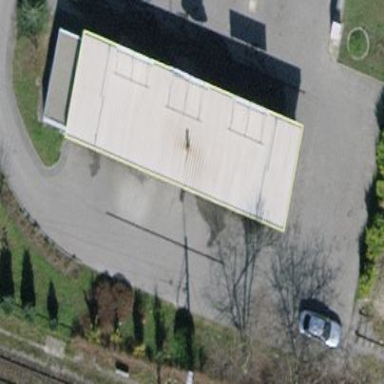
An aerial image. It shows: Car wash facility located inside building.